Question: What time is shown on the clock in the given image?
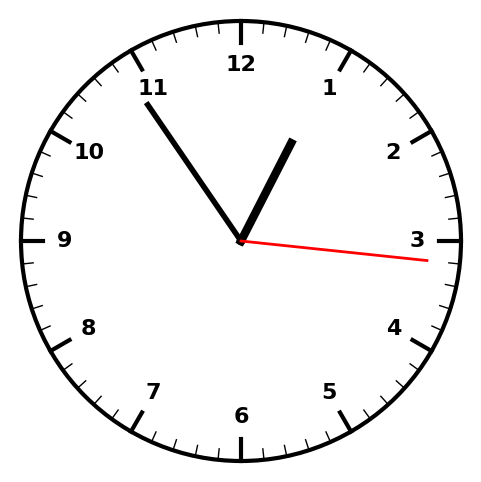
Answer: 12:54:16